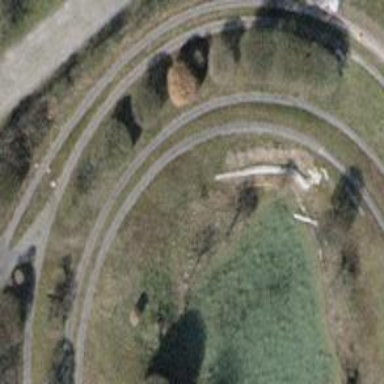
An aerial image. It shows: Miniature railway.